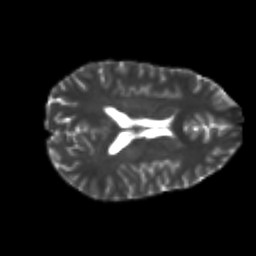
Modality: T2w
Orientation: axial
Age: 26
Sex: male
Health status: healthy
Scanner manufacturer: philips
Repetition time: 7.384 s
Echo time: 0.08599 s